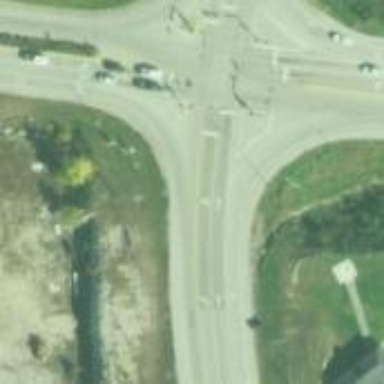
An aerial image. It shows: Asphalt road at the secondary link level.